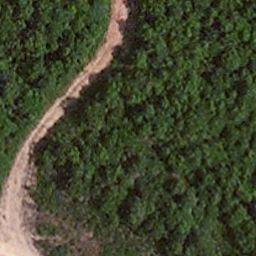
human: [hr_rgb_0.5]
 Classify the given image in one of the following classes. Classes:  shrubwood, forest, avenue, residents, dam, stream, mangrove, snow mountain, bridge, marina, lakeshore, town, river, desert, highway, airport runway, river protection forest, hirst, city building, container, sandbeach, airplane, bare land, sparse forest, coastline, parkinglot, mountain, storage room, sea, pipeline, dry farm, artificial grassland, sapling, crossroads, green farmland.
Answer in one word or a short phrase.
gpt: avenue